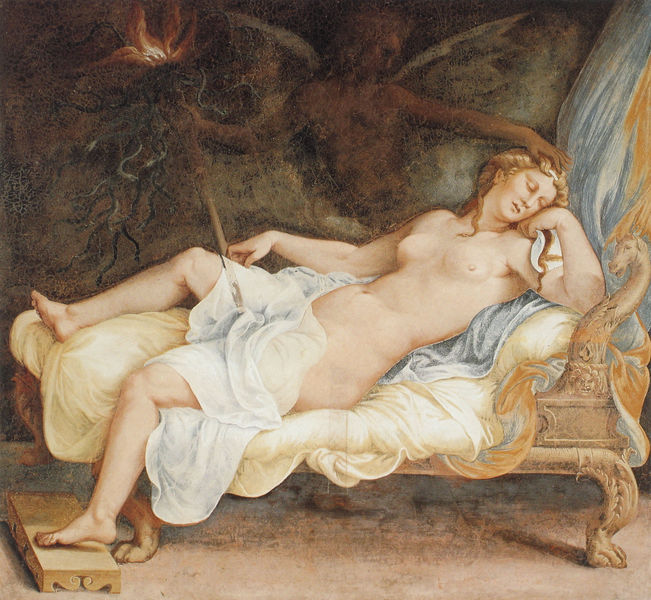
Titel: Mantua, Palazzo Ducale, Sala di Troia
Künstler: Giulio Romano
Standort: Mantua, Palazzo Ducale (EU - I - Lombardei)
Schlagwörter: akt, blau, flügel, fuß, gemälde, hand, nackt, schlaf, weiß, gelb, blume, braun, brust, busen, frau, licht, tuch, blond, arm, böse, vorhang, haare, pferd, engel, beine, brüste, sofa, stab, kissen, lanze, weiblich, bett, laken, couch, divan, maske, diwan, schönheit, traum, drapiert, fußbank, liege, verführung, teufel, versuchung, venus, pferdekopf, chaiselongue, fackel, ruhend, löwenfüße, chemise